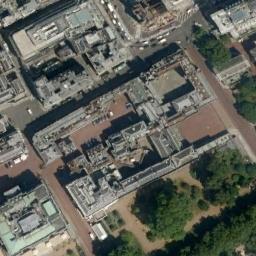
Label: palace